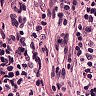
Metastatic tissue present: no